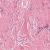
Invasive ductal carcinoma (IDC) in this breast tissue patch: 0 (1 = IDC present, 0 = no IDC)